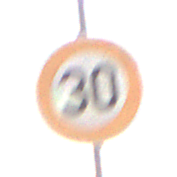
Verkehrszeichen: Geschwindigkeit30
Umgebung: Outdoor, Nature
Tageszeit: MorningAfternoon
Wetter: Overcast
Licht: Natural
Jahreszeit: NotSpecified
Kontrast: LowContrast